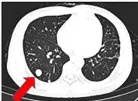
Timeline of laboratory results. Lungs. At diagnosis and following initiation of therapy.
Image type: radiology (ct)